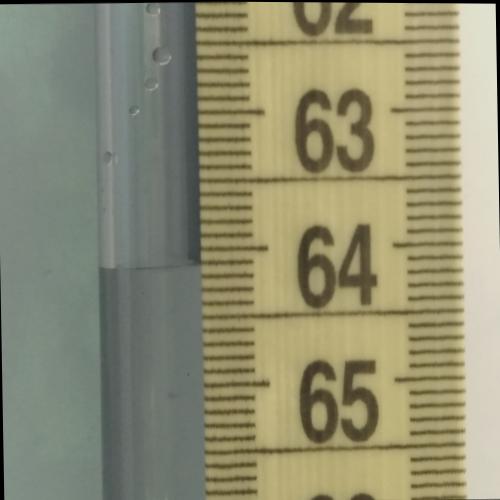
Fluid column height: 64.1 cm